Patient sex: F
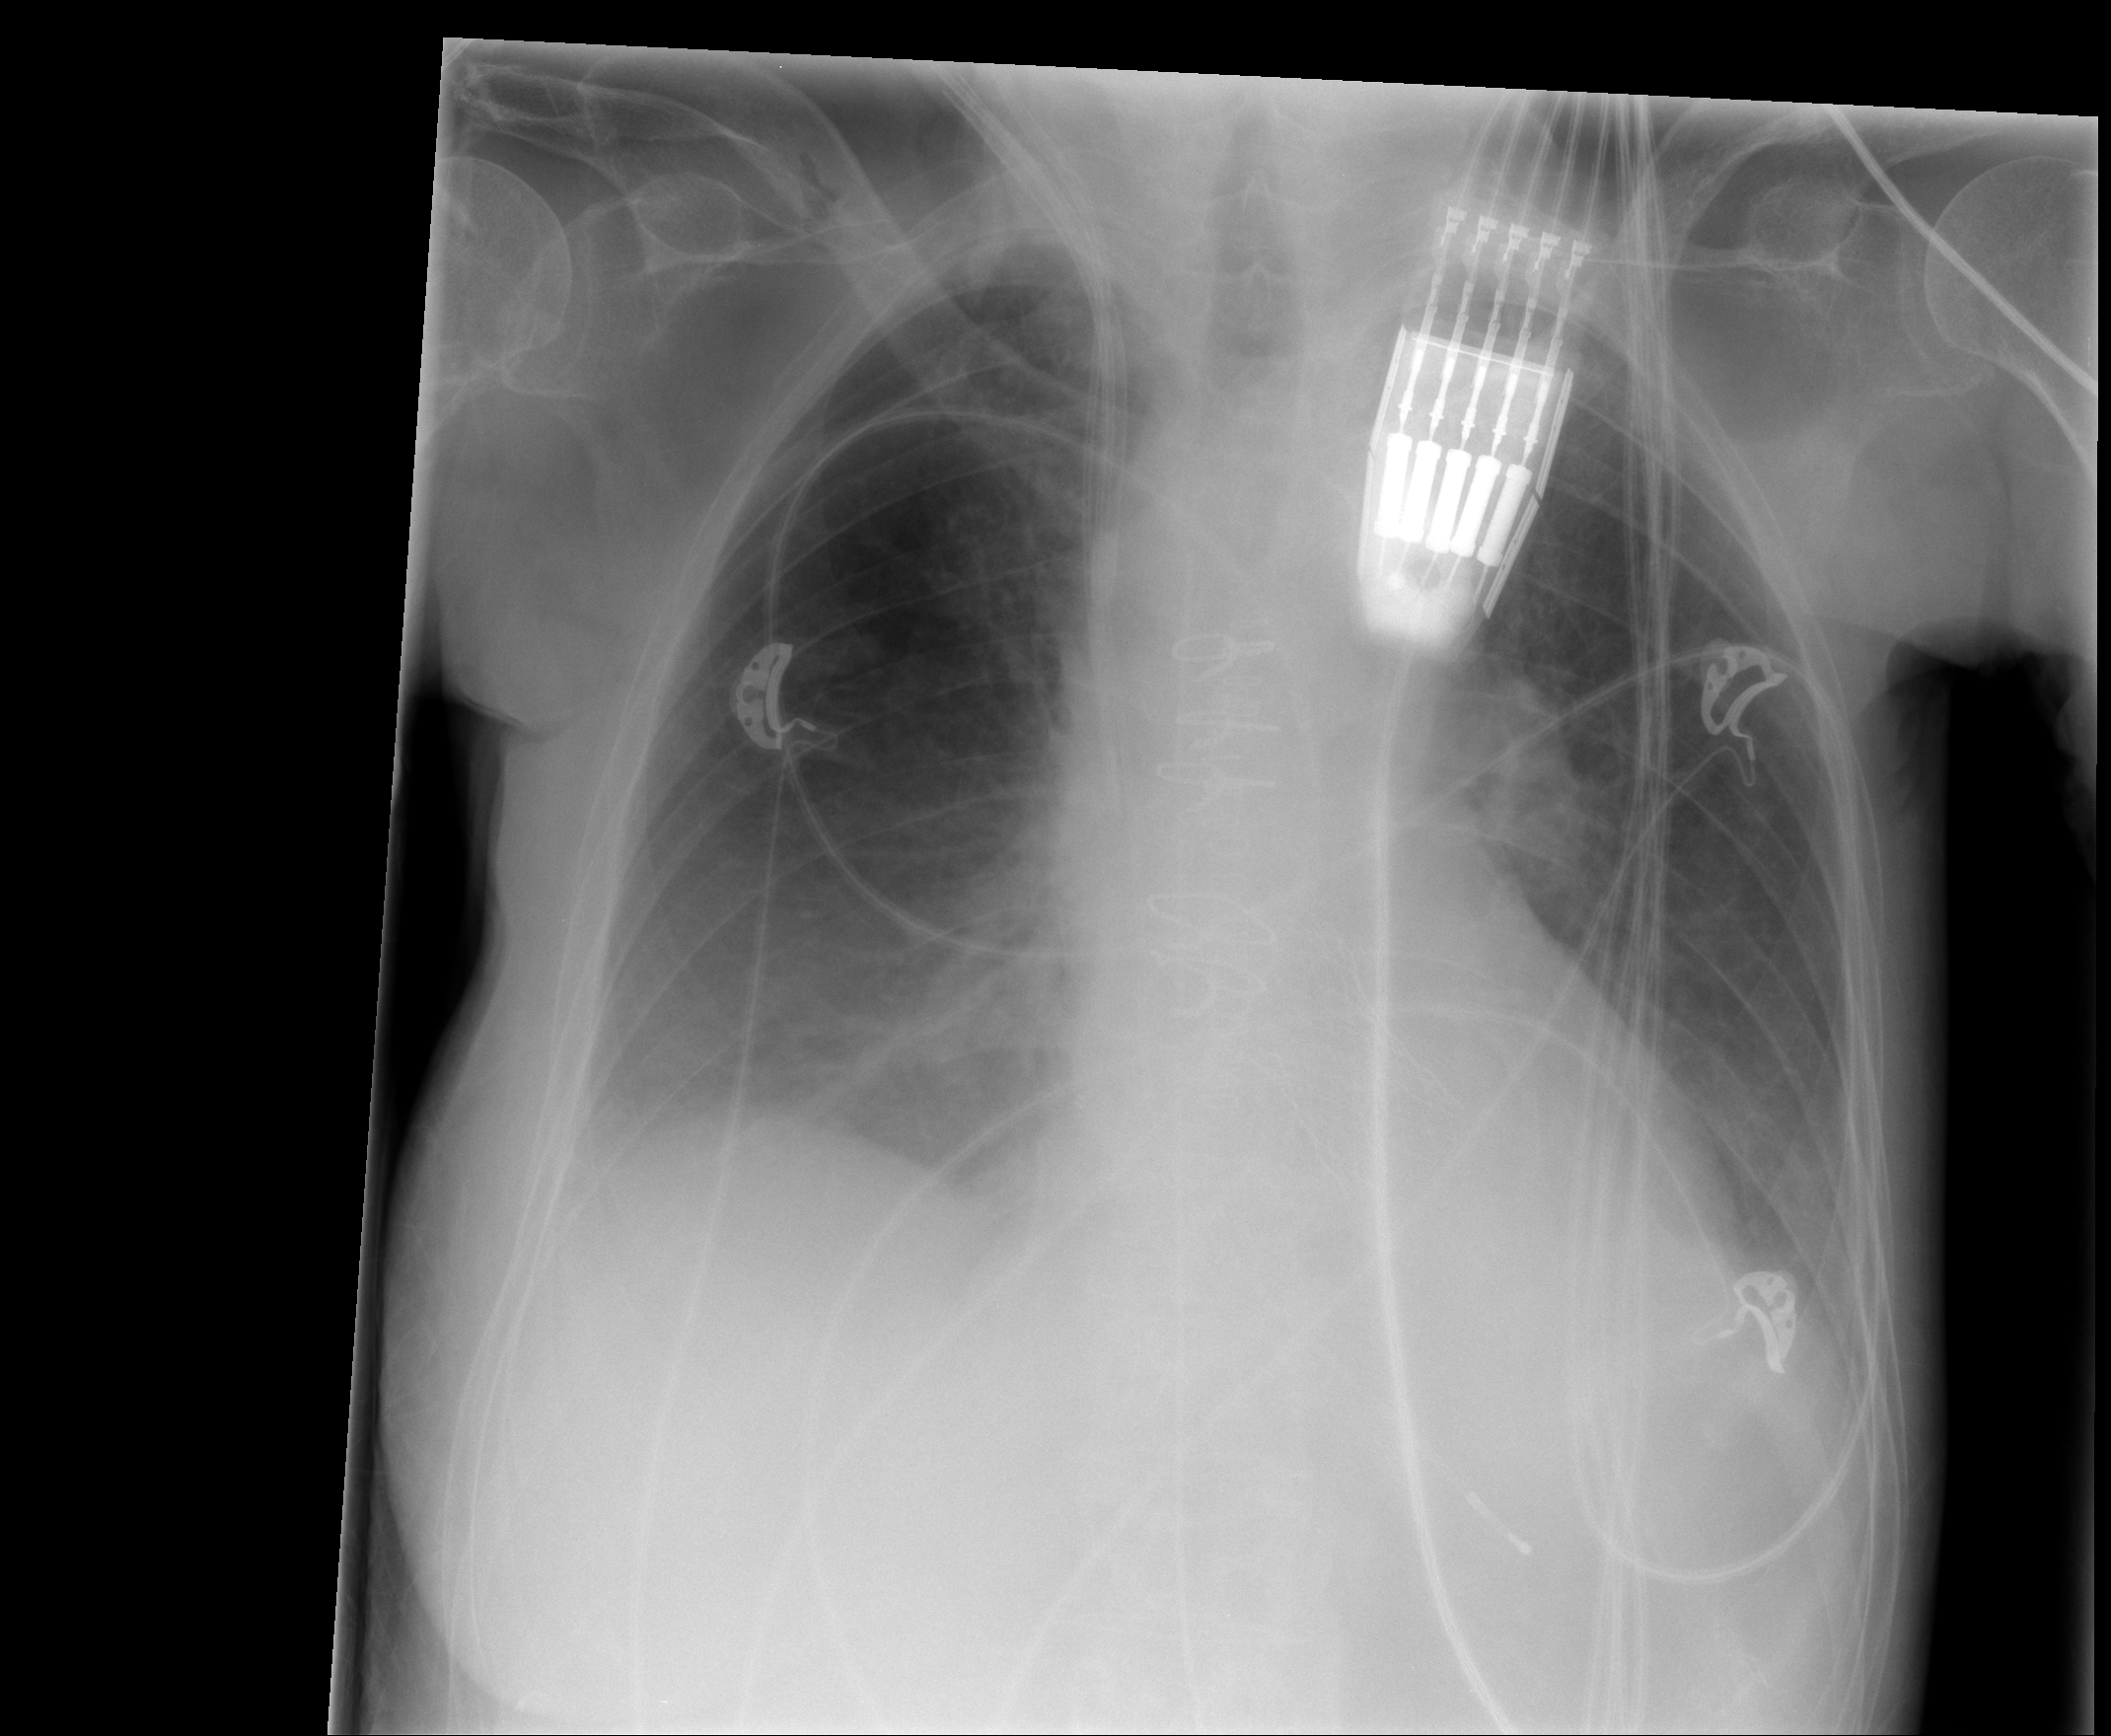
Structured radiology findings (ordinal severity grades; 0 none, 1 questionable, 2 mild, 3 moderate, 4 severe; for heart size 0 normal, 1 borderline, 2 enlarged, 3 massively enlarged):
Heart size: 0
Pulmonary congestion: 0
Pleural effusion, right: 2
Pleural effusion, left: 2
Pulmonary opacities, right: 0
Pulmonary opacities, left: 0
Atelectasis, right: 2
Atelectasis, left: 2